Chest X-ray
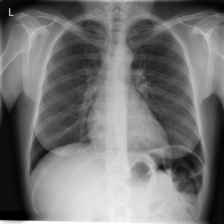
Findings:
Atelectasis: negative
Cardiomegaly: negative
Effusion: negative
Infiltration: negative
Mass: negative
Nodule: negative
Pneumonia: negative
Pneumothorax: negative
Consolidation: negative
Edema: negative
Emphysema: negative
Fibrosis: negative
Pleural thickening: negative
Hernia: negative